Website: bh-photo
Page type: cart
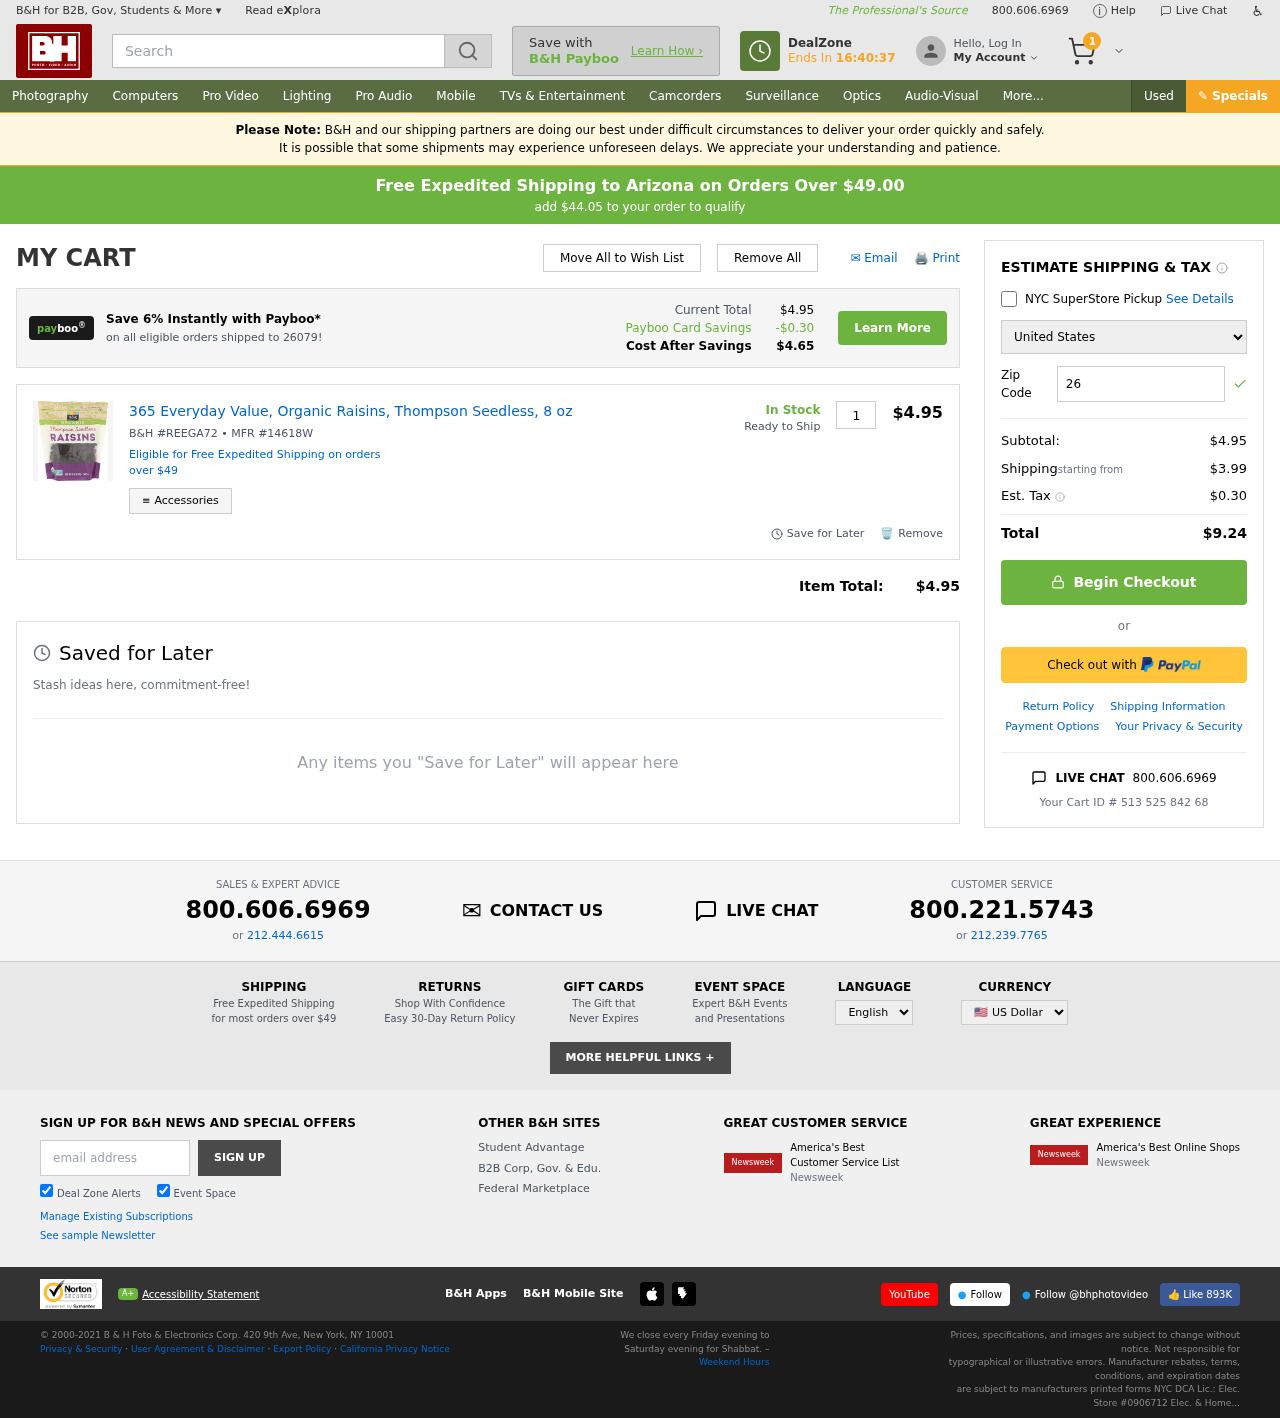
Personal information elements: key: PII_COUNTRY
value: United States
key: PII_POSTCODE
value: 26079
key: PII_STATE
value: Arizona
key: PII_POSTCODE_FULL
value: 26079
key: PII_POSTCODE_NUMERIC
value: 26079
Product elements: key: PRODUCT1_NAME
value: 365 Everyday Value, Organic Raisins, Thompson Seedless, 8 oz
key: PRODUCT1_PRICE
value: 4.95
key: PRODUCT1_QUANTITY
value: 1
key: PRODUCT1_SKU
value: REEGA72
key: PRODUCT1_MFR
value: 14618W
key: PRODUCT1_AVAILABILITY
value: In Stock
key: PRODUCT1_SHIP_STATUS
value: Ready to Ship
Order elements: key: ORDER_NUM_ITEMS
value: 1
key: FREE_SHIPPING_THRESHOLD
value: $44.05
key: ORDER_SUBTOTAL
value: $4.95
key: ORDER_SHIPPING_COST
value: $3.99
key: ORDER_TAX
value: $0.30
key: ORDER_TOTAL
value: $9.24
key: ORDER_ID
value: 513 525 842 68
Search elements: key: HEADER_SEARCH
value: Search
Other elements: key: PAYBOO_SAVINGS
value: -$0.30
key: COST_AFTER_SAVINGS
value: $4.65